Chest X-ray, PA view. Patient: 35 years old, sex F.
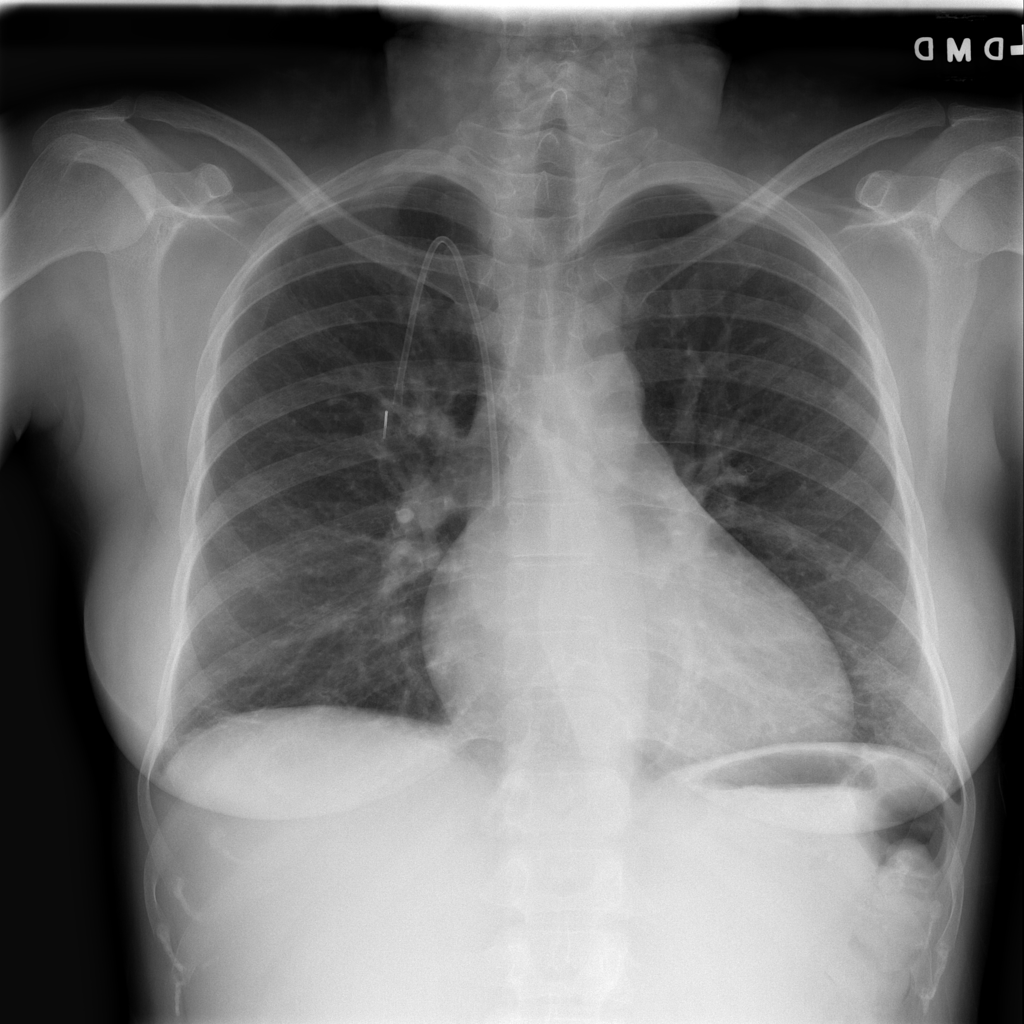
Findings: Cardiomegaly, Infiltration